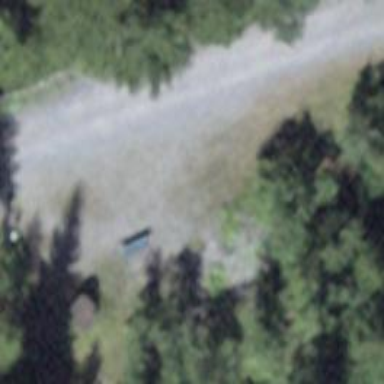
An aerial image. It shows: Bench.